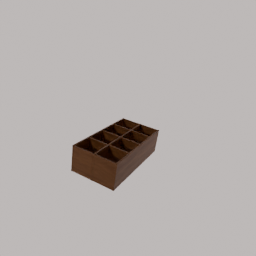
Label: furniture